Interaction volume radius: 10 \u00c5
Interaction volume height: 10 \u00c5
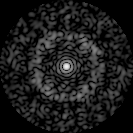
Disorder parameter: 0.7796